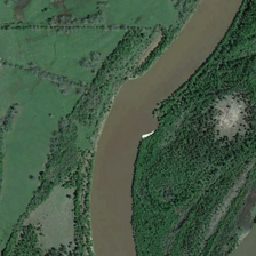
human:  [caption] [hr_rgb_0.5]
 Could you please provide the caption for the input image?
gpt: The muddy river is across the shrub of shrubs.

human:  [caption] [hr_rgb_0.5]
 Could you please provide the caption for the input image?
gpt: This brown river goes through this green plain in the forest.

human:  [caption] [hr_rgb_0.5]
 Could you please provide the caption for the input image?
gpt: The muddy river runs across the grass and is thickly shrubbery.

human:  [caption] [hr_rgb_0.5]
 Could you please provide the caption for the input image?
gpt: while on one bank of the river is forest  there is a savanna on the other .

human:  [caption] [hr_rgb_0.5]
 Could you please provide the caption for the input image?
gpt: The brown river runs through the green plain, with trees on one side.